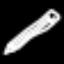
Label: pencil